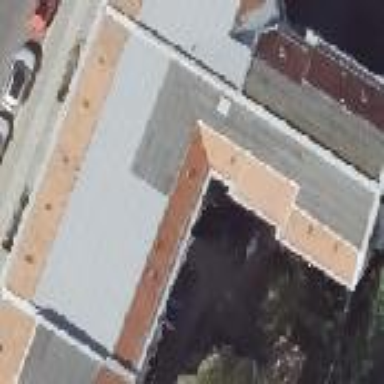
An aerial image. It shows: Apartment building with double saltbox roof shape.